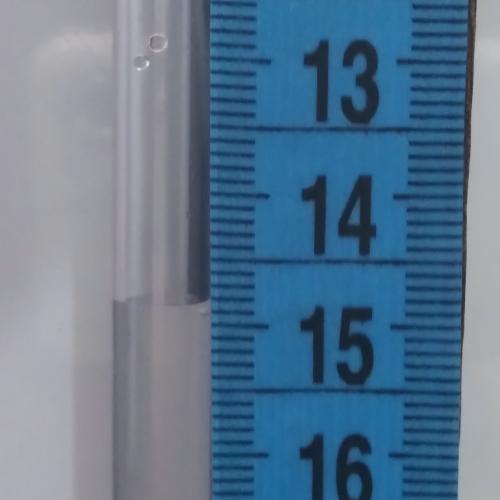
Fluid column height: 14.8 cm